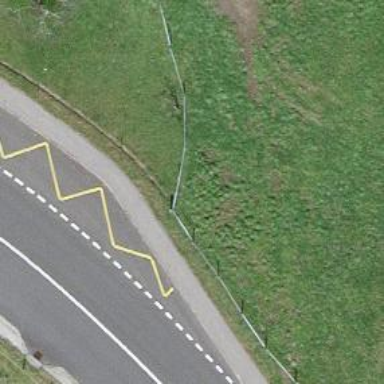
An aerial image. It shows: Bus stop along the road.